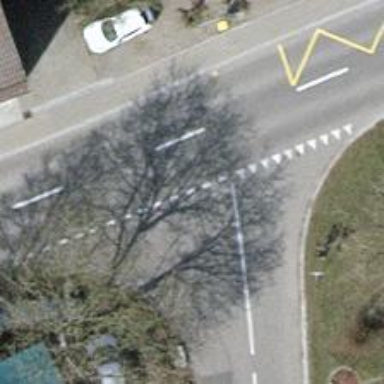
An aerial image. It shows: Road with "give way" sign.